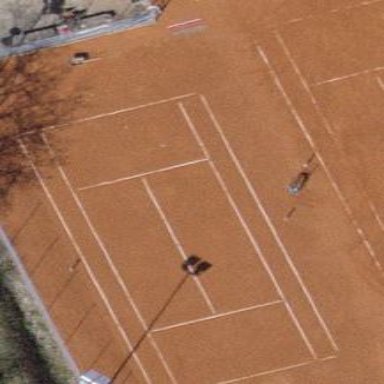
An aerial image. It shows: Tennis court on pitch.